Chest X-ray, AP view. Patient: 38 years old, sex M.
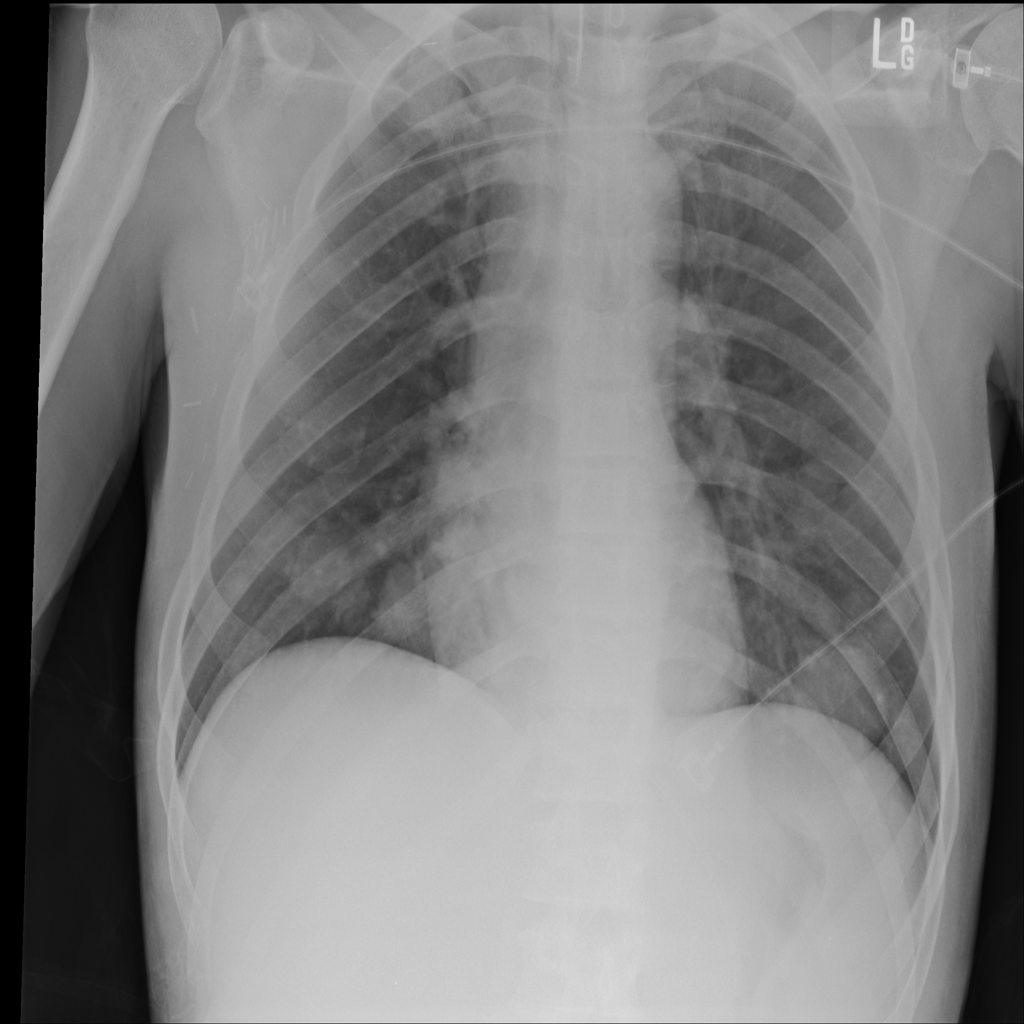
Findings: Nodule